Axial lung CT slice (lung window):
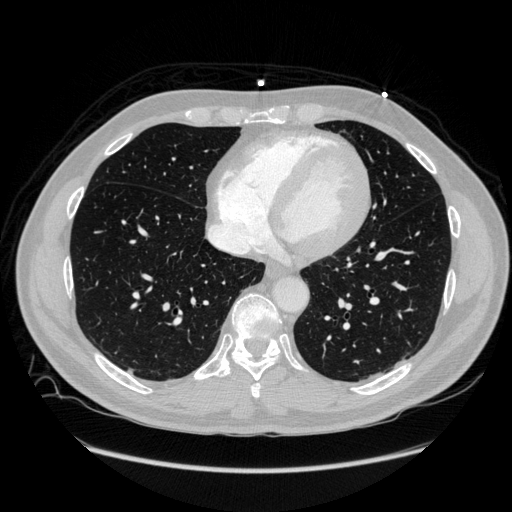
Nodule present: no